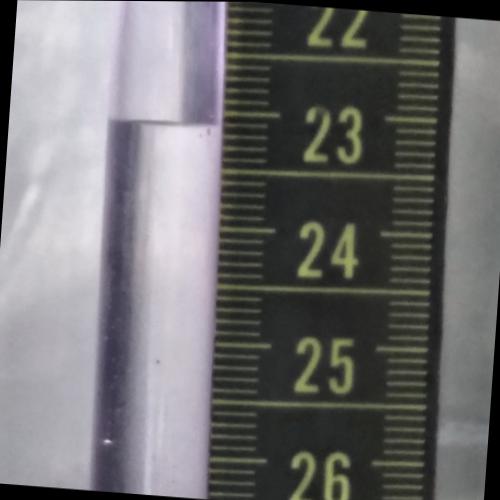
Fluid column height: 23.1 cm